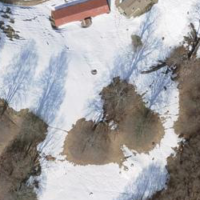
EUNIS habitat code: 41
Species observed at this site:
Urtica dioica